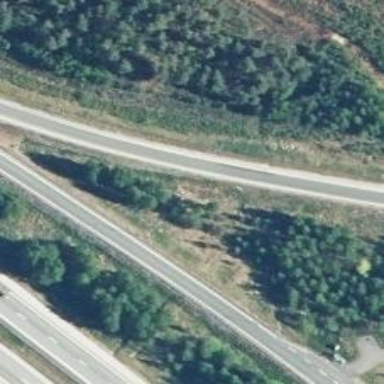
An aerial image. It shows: Tertiary motorway link.